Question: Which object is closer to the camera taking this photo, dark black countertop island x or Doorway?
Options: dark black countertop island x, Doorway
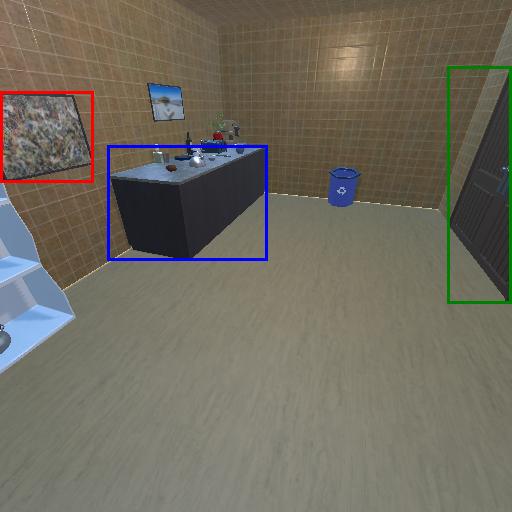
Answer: dark black countertop island x